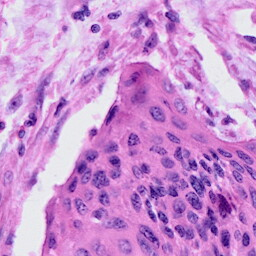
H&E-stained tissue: Cervix